Brain MRI, t1w sequence, axial 2D slice.
Patient: age 35, sex F, weight 95 kg, height 1.95 m
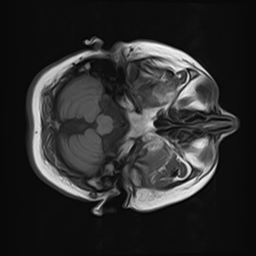